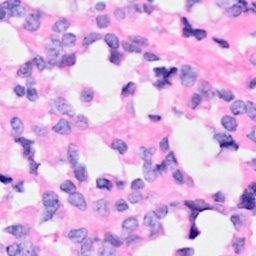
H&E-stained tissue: Breast